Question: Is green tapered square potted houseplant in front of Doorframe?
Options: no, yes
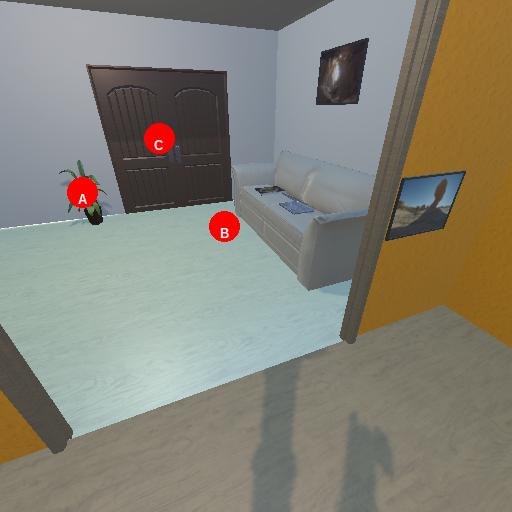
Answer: no